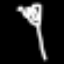
Label: fork